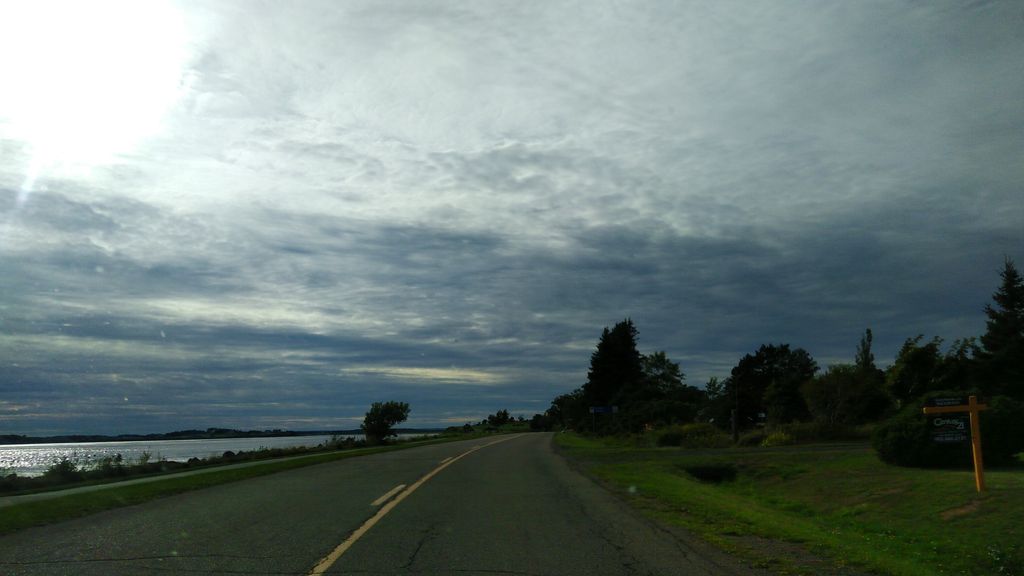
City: charlottetown